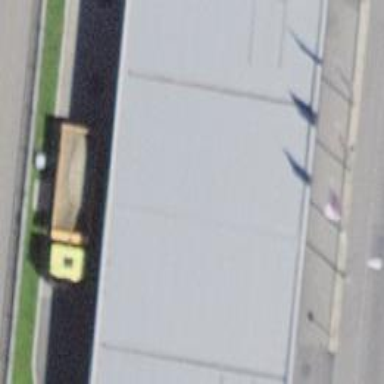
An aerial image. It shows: Fuel station.